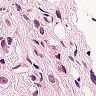
Metastatic tissue present: yes